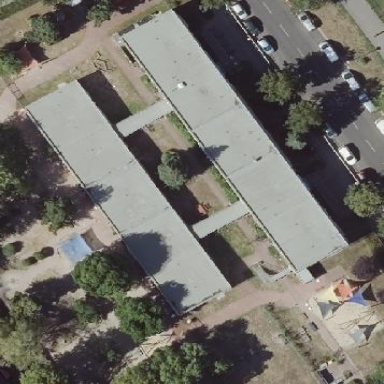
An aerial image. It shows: Flat roof kindergarten building.